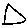
Label: triangle